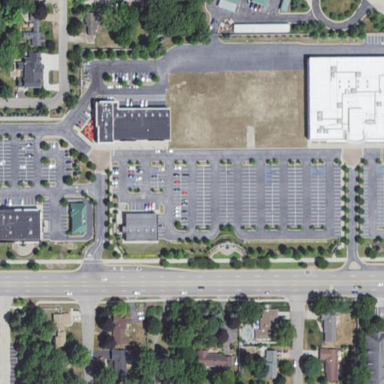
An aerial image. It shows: Retail area.